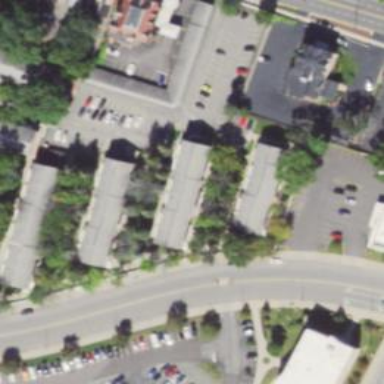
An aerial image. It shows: Sidewalk along the footway.